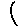
Label: line